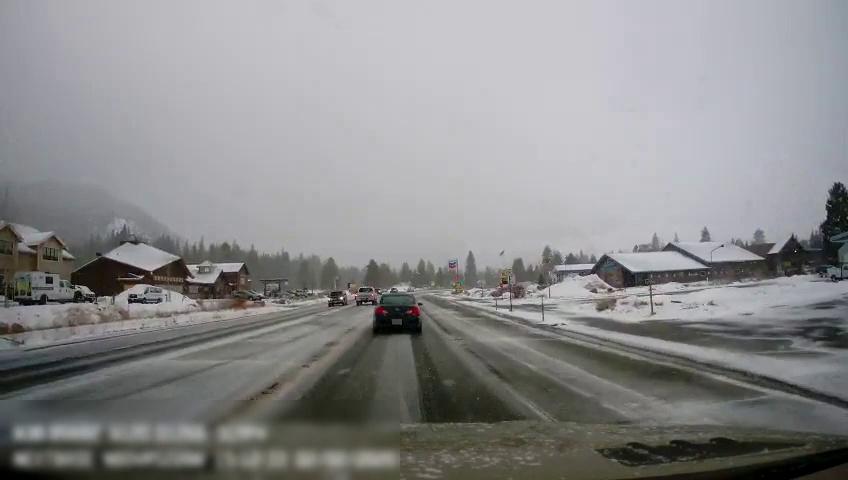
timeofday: Day
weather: Snowy
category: Drivable Space
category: Vehicles | Truck
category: Vehicles | Car
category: Vehicles | Van
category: Vehicles | Van
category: Vehicles | Truck
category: Vehicles | SUV
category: Vehicles | SUV
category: Vehicles | SUV
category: Lanes | Current Lane